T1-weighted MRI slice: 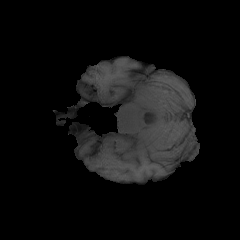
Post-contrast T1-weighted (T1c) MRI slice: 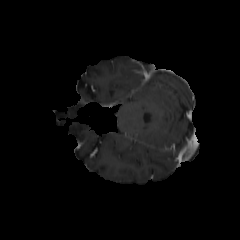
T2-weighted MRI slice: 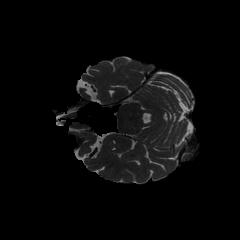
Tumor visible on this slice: no